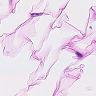
Metastatic tissue present: no